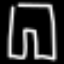
Label: pants